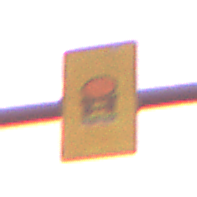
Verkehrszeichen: FahrzeugeMitWassergefaehrdenderLadungOhnePfeilsymbol
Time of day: SunriseSunset
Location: Outdoor (Urban)
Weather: PartlyCloudy
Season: NotSpecified
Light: Natural